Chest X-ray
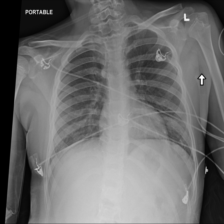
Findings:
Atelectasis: negative
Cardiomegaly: negative
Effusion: negative
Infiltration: negative
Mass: negative
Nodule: negative
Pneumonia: negative
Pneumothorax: negative
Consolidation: negative
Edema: negative
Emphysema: negative
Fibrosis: negative
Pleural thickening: negative
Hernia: negative